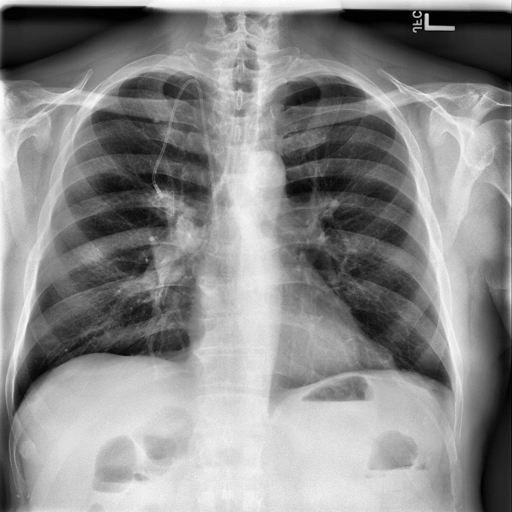
Finding: NORMAL